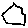
Label: hexagon